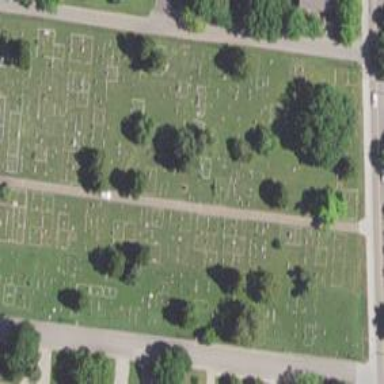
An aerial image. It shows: Cemetery.